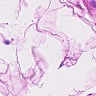
Metastatic tissue present: no